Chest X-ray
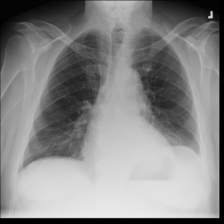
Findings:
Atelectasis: negative
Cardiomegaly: negative
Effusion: negative
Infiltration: negative
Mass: negative
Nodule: negative
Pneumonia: negative
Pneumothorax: negative
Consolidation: negative
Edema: negative
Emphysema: negative
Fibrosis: negative
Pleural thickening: negative
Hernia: negative